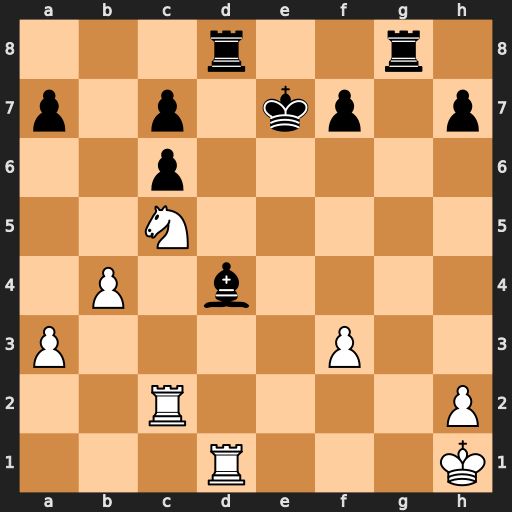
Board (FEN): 3r2r1/p1p1kp1p/2p5/2N5/1P1b4/P4P2/2R4P/3R3K
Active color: w
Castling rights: -
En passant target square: -
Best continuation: Re2+ Kf6 Red2 Bxc5 Rxd8 Rxd8 Rxd8